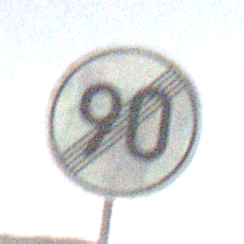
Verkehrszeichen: EndeGeschwindigkeit90
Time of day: Night
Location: Outdoor (Nature)
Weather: Clear
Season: NotSpecified
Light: Natural